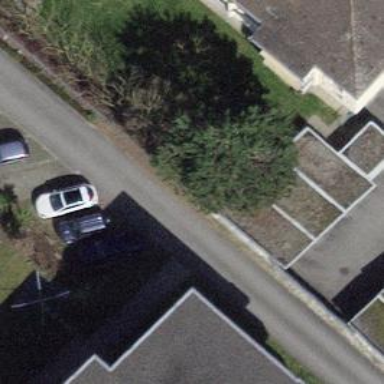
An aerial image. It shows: Garage building.